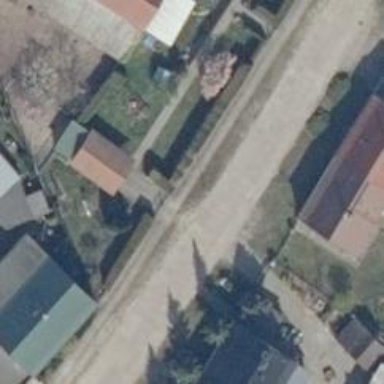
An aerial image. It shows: Residential road with concrete surface.